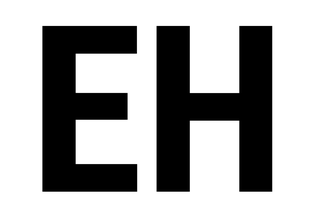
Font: Roboto_Condensed_Bold